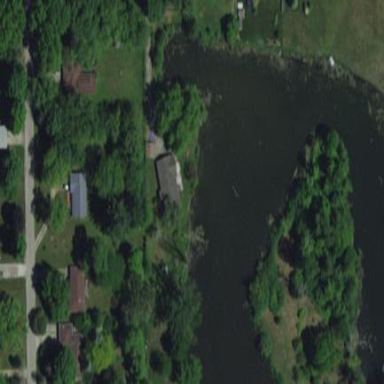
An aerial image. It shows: Serene pond surrounded by nature.